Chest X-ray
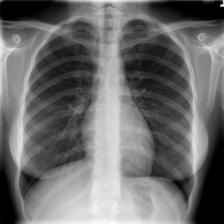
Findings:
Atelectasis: negative
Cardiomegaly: negative
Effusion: negative
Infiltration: negative
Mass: negative
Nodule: negative
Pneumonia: negative
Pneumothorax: negative
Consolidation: negative
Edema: negative
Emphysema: negative
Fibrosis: negative
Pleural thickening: negative
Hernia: negative